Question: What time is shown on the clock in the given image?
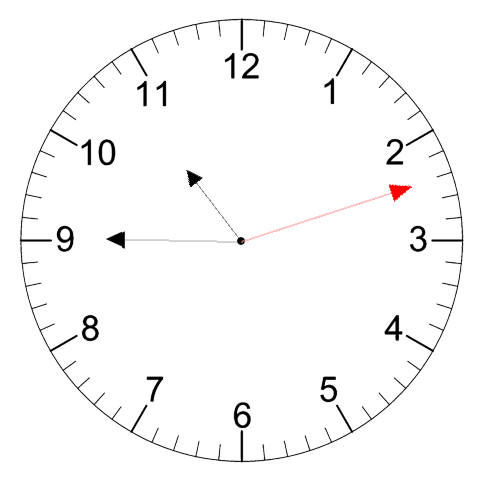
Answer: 10:45:12